Interaction volume radius: 5 \u00c5
Interaction volume height: 35 \u00c5
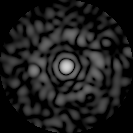
Disorder parameter: 0.7909